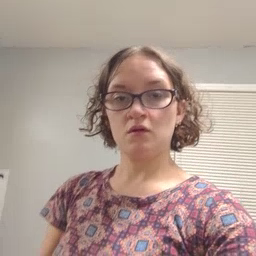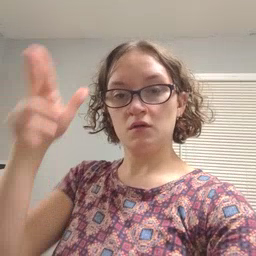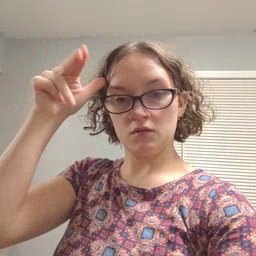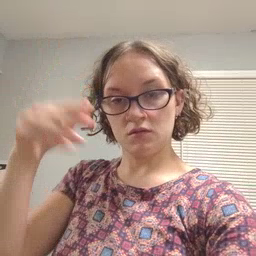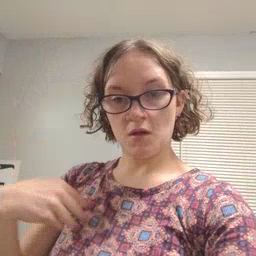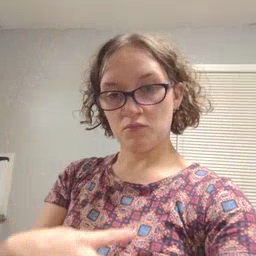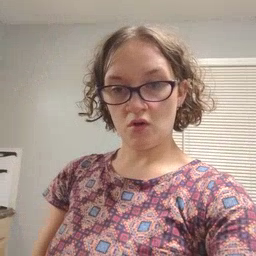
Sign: zebra